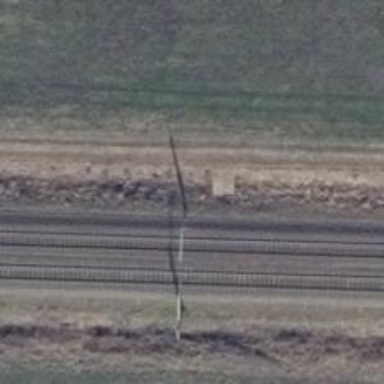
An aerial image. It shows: Milestone along the railway track with catenary mast.